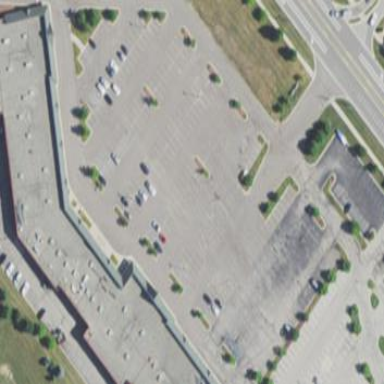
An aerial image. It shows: Parking area with surface.